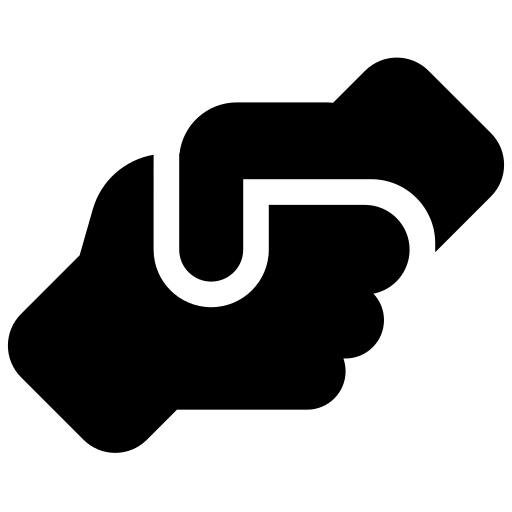
Tags: icon, FontAwesome, fa-icon, solid, handshake, angle